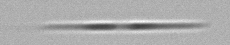
Label: pennate_Pseudo-nitzschia